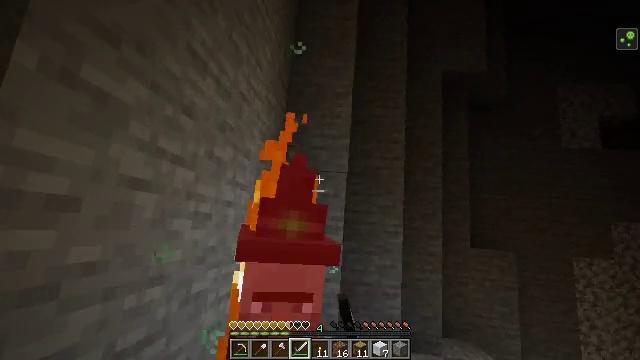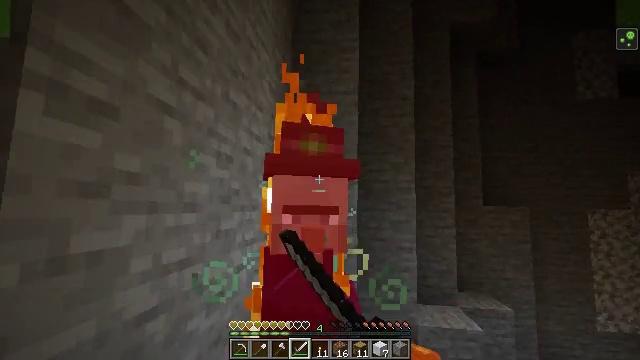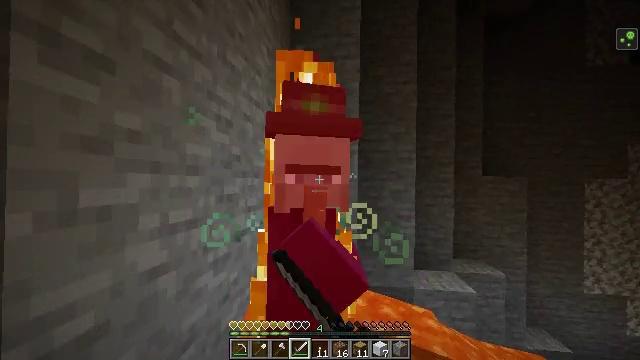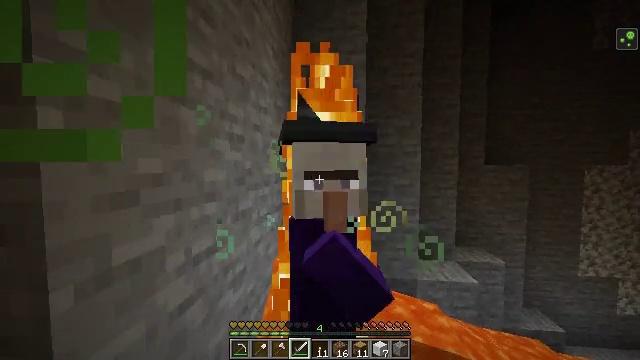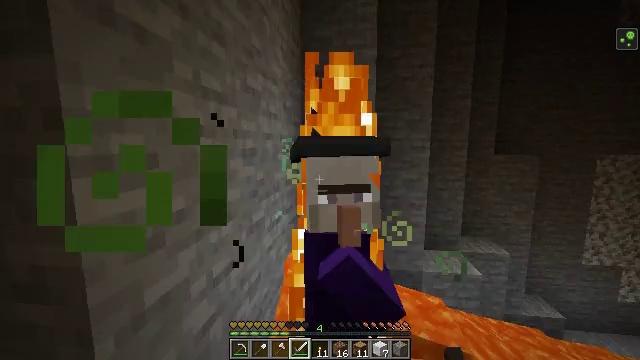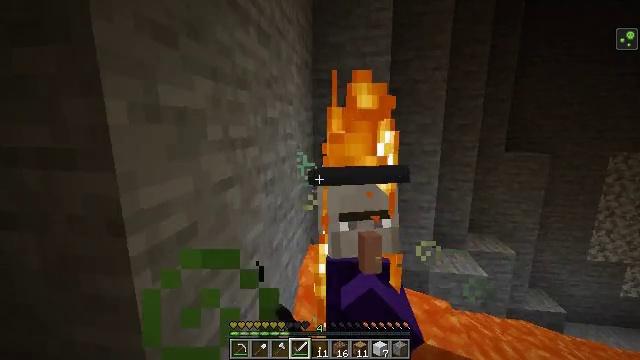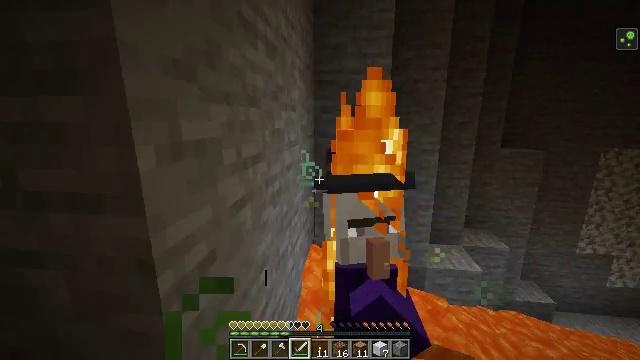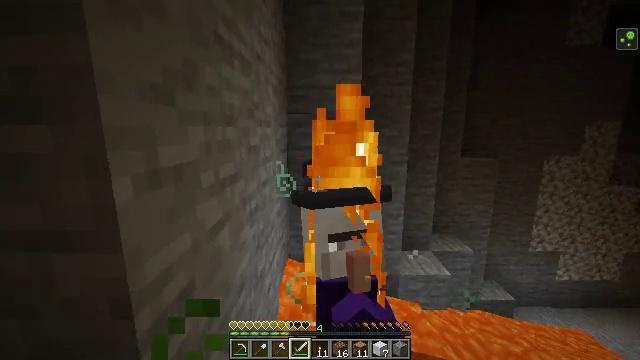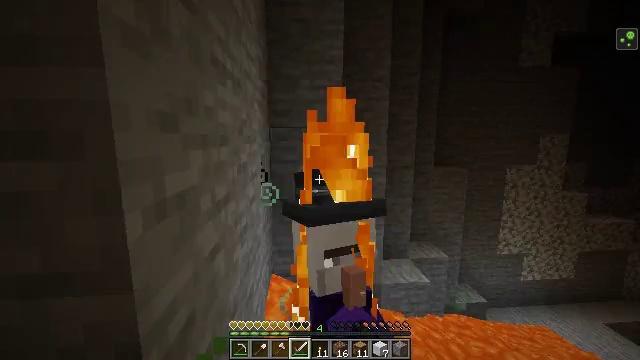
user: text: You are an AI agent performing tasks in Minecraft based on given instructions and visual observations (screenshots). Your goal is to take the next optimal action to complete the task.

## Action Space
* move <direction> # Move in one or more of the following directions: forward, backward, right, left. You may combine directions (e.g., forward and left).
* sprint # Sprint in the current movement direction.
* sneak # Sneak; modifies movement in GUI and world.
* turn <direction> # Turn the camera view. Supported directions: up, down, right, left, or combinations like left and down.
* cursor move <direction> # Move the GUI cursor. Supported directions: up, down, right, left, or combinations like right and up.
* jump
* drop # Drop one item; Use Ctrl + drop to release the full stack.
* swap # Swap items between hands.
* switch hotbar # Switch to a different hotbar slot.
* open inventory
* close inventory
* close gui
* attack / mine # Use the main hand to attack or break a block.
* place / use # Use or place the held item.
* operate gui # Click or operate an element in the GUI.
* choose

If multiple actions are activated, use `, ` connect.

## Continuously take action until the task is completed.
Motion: motion action
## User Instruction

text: Hunt the witch.
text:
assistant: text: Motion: move left, turn left and down, attack / mine, jump
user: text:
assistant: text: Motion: move left, turn down, attack / mine, jump
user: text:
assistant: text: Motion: move left, turn down, jump
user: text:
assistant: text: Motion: move left, turn left and down, attack / mine, jump
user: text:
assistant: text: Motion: move left, turn down, attack / mine, jump
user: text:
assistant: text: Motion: move left, turn right and down, attack / mine, jump
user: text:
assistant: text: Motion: move left, turn right and up, jump
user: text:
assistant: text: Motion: move left, turn right and up, attack / mine, jump
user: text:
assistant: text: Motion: attack / mine, jump